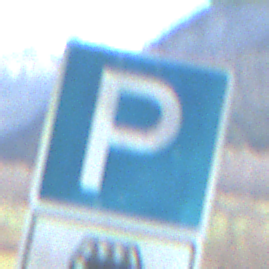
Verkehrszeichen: Parken
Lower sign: MehrfachbesetzePersonenkraftwagenFrei
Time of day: MorningAfternoon
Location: Outdoor (Nature)
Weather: PartlyCloudy
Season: NotSpecified
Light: Natural